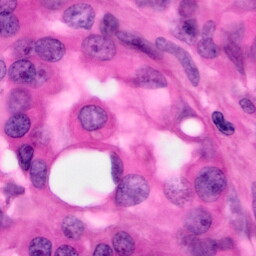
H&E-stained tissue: Pancreatic